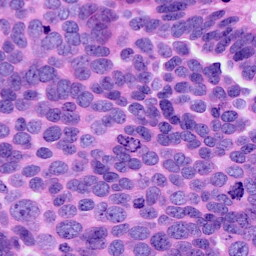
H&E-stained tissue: Ovarian